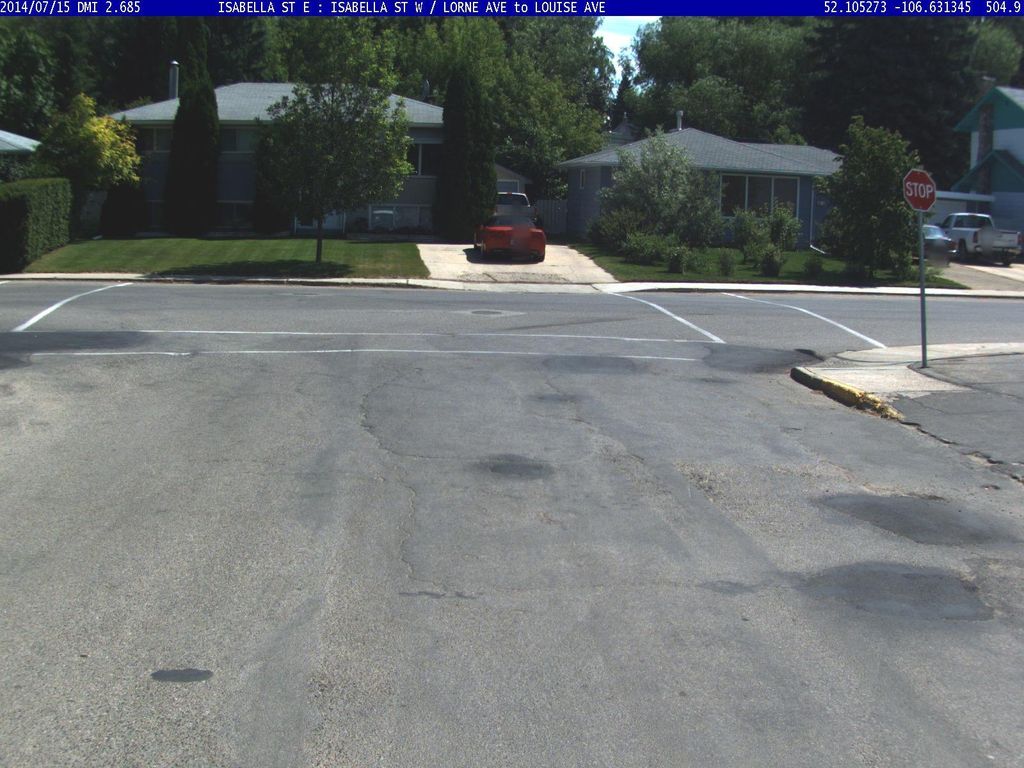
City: saskatoon